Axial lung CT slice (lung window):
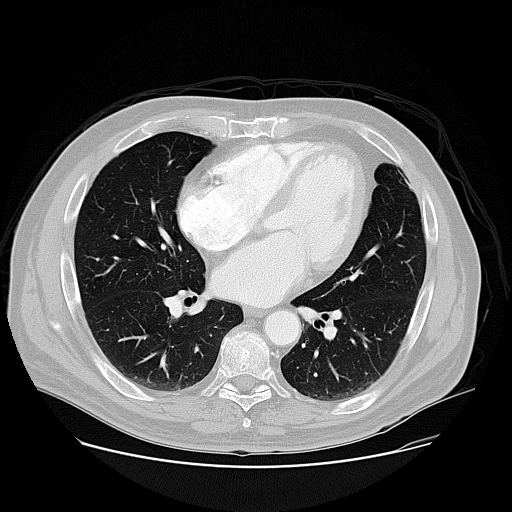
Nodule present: no